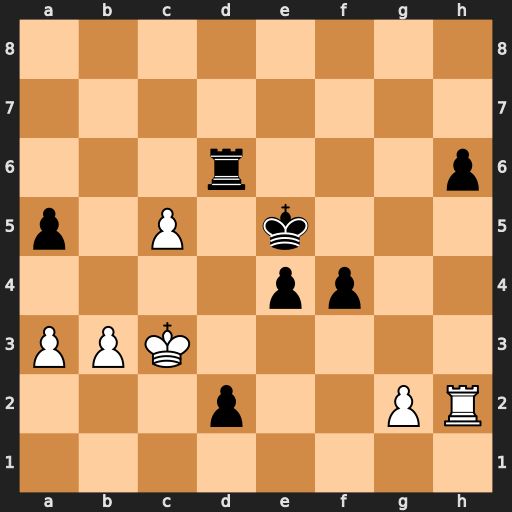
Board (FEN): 8/8/3r3p/p1P1k3/4pp2/PPK5/3p2PR/8
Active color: w
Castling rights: -
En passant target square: -
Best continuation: Rh5+ Ke6 Rxh6+